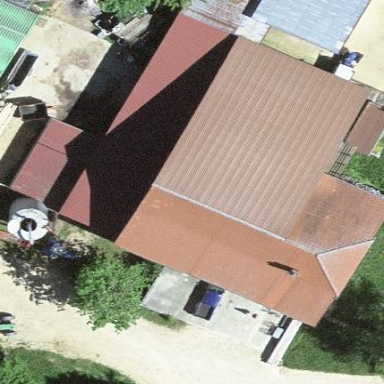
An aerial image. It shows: Farm building.